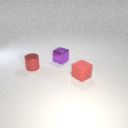
small red rubber cube in front of small purple metal cube